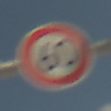
Verkehrszeichen: Geschwindigkeit60
Umgebung: Outdoor, Beach
Tageszeit: Midday
Wetter: PartlyCloudy
Licht: Natural
Jahreszeit: NotSpecified
Kontrast: HighContrast